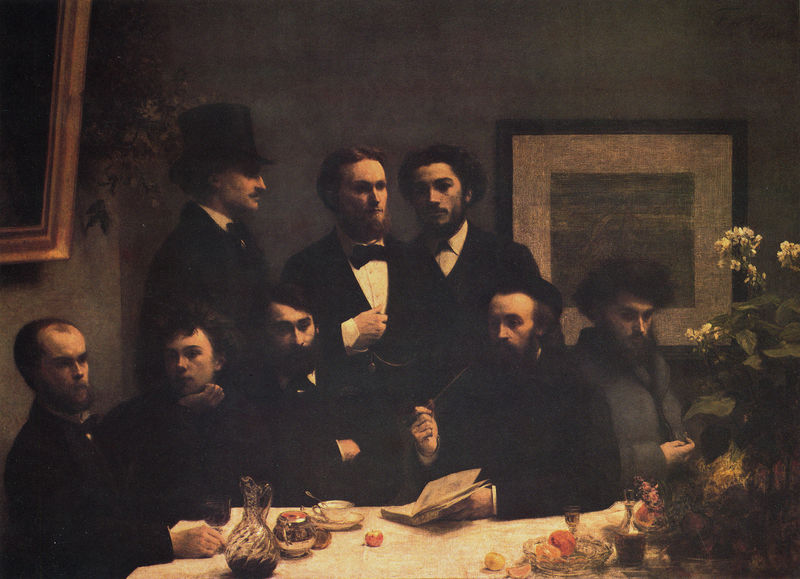
Titel: Coin de la table, Die Tischecke
Künstler: Henri Fantin-Latour
Standort: Paris
Institution: Musée du Jeu de Paume
Schlagwörter: dunkel, gemälde, gruppe, mann, schatten, weiß, menschen, sitzen, abend, blume, blumen, braun, getränk, glas, grau, hell, hintergrund, hut, hüte, licht, männer, orange, raum, schwarz, tisch, vordergrund, zimmer, blick, blüten, obst, rot, gesellschaft, herren, malerei, versammlung, zylinder, alkohol, anzug, anzüge, bart, bärte, flasche, gesichter, gläser, hemd, schnurrbart, trinken, wand, arme, gesicht, kragen, rahmen, stehen, trauer, bild, bildnis, gelehrte, gruppenporträt, hände, möbel, niederlande, porträt, schützenstück, tischtuch, öl, haare, realismus, reich, sitzend, stehend, pflanze, pflanzen, zilinder, england, scheitel, fliegen, früchte, apfel, äpfel, bilder, bücher, ecke, rahmung, hemden, russland, amerika, matt, ölgemälde, essen, frack, tafel, wein, steif, kaffee, krawatte, pfeife, rauchen, dichter, glatze, lesen, mimik, tasse, zimmerpflanze, tee, sinnieren, nachdenken, fliege, courbet, buch, denken, weinglas, geschirr, untertasse, künstler, politik, denker, manschetten, treffen, festlich, gruppenbild, politiker, halbglatze, karaffe, uhrkette, tischgesellschaft, efeu, obstschale, wohlhabend, chic, smoking, fantin latour, diskussion, teekanne, leser, tischedecke, hortensie, gefäße, zitronen, klee, kaffeetasse, vollbärte, europa, gals, inventar, sitzung, gedeckter tisch, bukett, zucker, freunde, zuckerdose, geheim, blum, zusammenkunft, bluemen, zimmerpflanzen, fräcke, sherry, gemälde an der wand, likörglas, bouqet, hauptweg und nebenwege, hut kappe mütze, individualisten, individuen, kaffeelöffel, rimbaud, zusammen allein, 20. jahrhundert, smocking, zotrone, brandy, blumengedeck, zwischenkriegszeit, bild an der wand